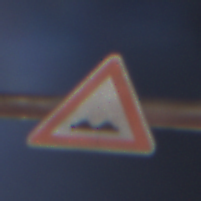
Verkehrszeichen: UnebeneFahrbahn
Umgebung: Outdoor, Urban
Tageszeit: Night
Wetter: PartlyCloudy
Licht: Artificial
Jahreszeit: NotSpecified
Kontrast: HighContrast